Aerial crown-view tile of a tropical tree (Barro Colorado Island, Panama), acquired 20250124:
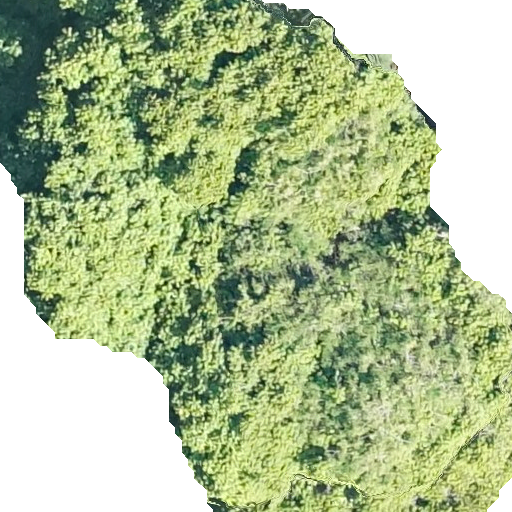
Species: Tachigali panamensis
GBIF accepted scientific name: Tachigali panamensis
Crown area: 353.497 m²